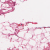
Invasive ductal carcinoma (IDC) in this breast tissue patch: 0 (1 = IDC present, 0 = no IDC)